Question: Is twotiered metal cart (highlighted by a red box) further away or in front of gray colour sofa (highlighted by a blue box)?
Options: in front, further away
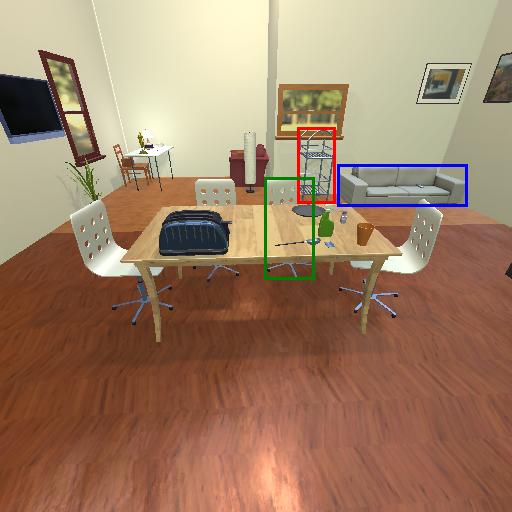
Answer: in front